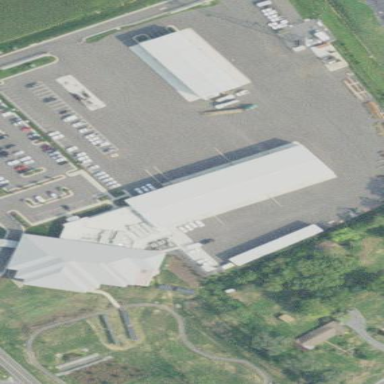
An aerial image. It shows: Building.